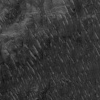
Atmospheric dust classification: not_dusty